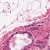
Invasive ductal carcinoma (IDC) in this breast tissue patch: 0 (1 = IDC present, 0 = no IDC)